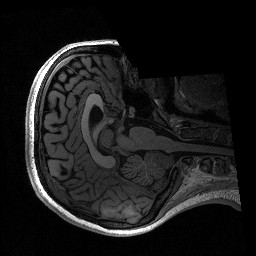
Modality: T1w
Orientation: axial